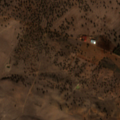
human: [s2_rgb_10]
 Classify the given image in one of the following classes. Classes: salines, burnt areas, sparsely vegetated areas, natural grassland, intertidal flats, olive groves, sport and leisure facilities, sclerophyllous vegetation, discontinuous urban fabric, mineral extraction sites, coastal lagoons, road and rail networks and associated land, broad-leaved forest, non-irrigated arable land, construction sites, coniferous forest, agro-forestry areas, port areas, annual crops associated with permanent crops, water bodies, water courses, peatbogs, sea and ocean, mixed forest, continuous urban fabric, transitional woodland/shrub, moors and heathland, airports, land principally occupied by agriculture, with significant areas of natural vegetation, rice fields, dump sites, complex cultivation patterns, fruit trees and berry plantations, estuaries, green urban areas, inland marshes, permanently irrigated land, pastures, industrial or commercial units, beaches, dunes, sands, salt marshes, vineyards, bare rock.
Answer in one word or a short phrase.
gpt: non-irrigated arable land, agro-forestry areas, transitional woodland/shrub